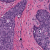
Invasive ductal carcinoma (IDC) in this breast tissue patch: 0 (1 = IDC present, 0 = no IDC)